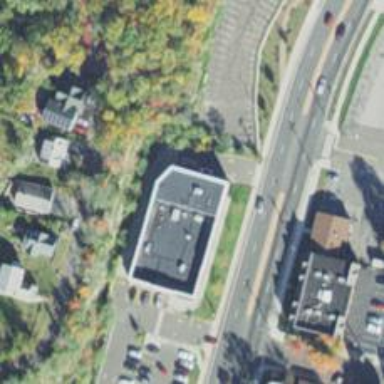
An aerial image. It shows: Pharmacy providing healthcare services.